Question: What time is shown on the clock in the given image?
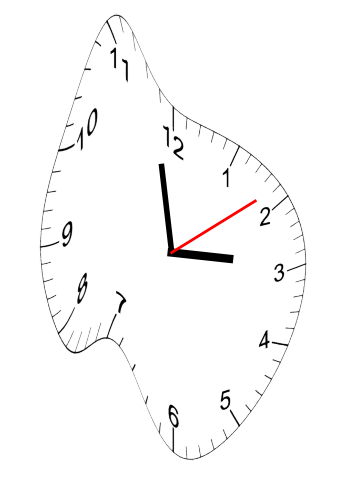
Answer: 02:58:09